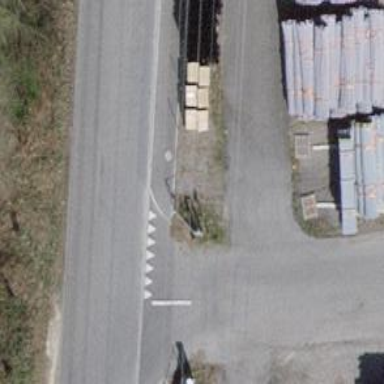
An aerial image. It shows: Gate within chain link fence.